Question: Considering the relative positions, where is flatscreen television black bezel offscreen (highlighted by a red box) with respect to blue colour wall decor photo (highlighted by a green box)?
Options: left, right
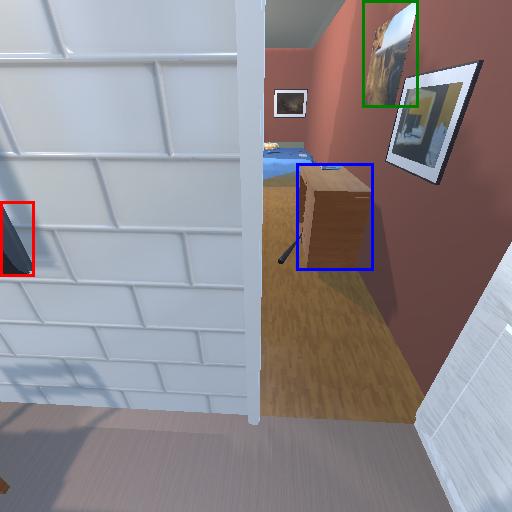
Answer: left